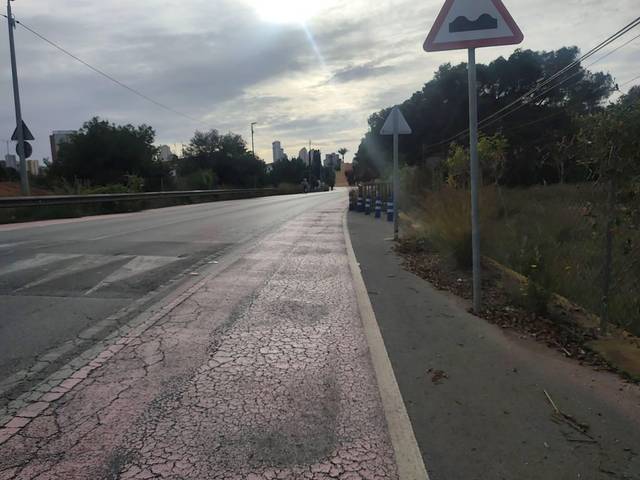
Region: Spain
Coordinates: 38.549, -0.1033